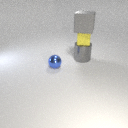
small yellow rubber cube above large gray metal cylinder